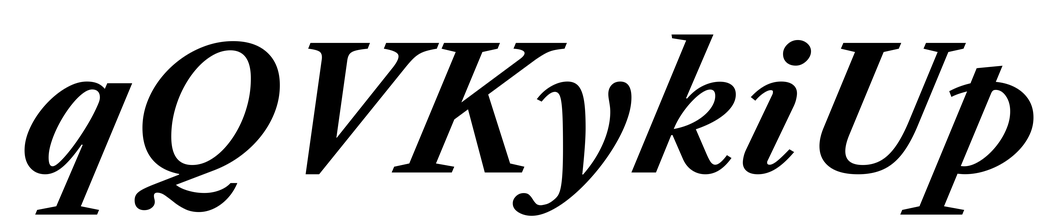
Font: LibreCaslonText-Italic_Bold_Italic